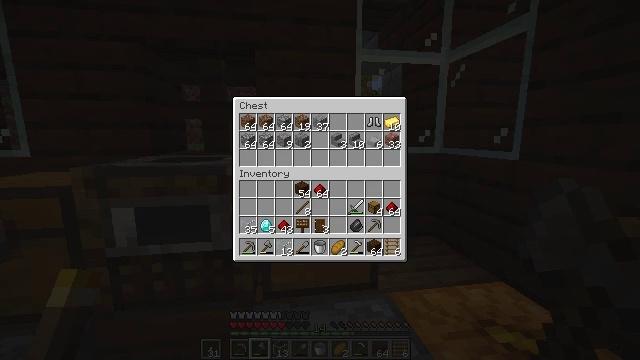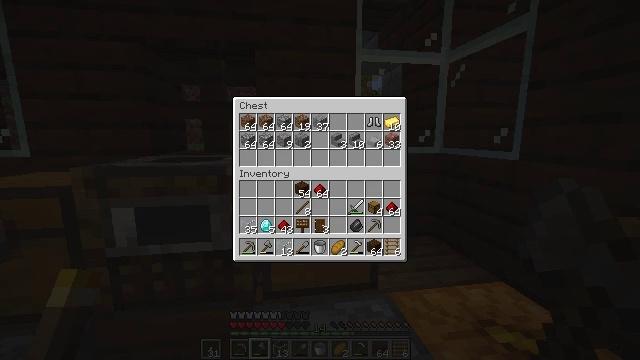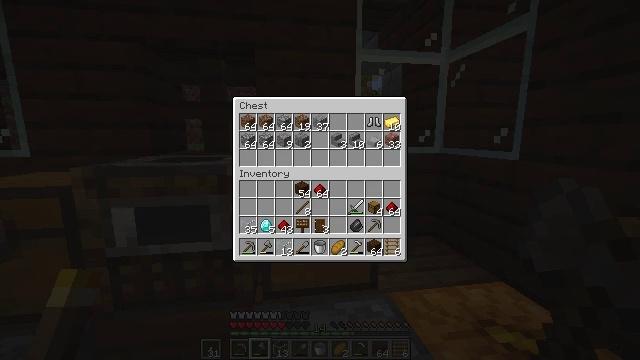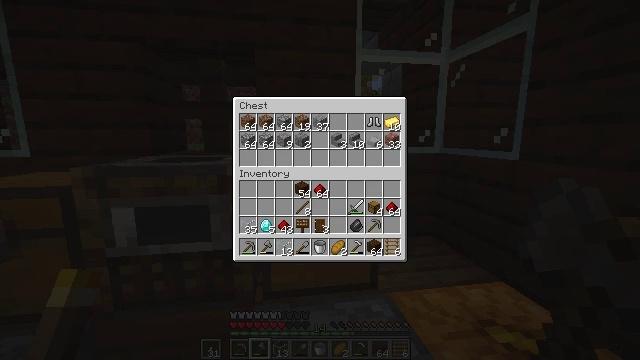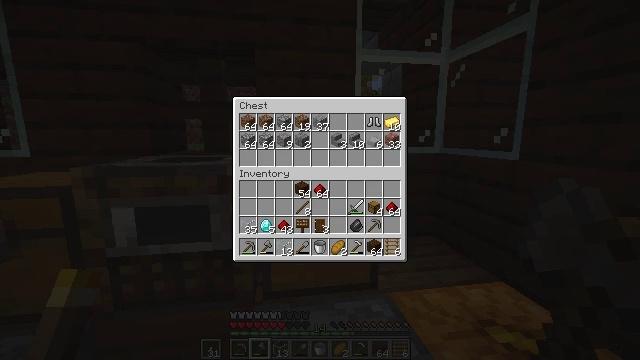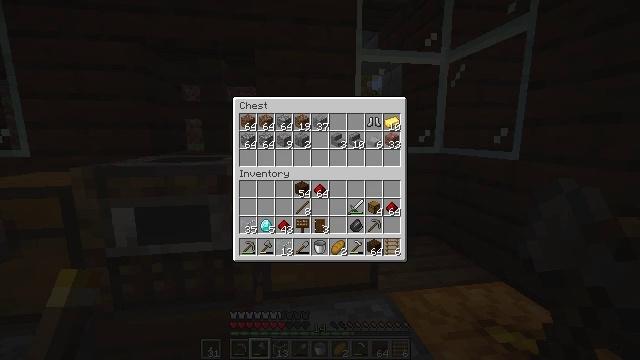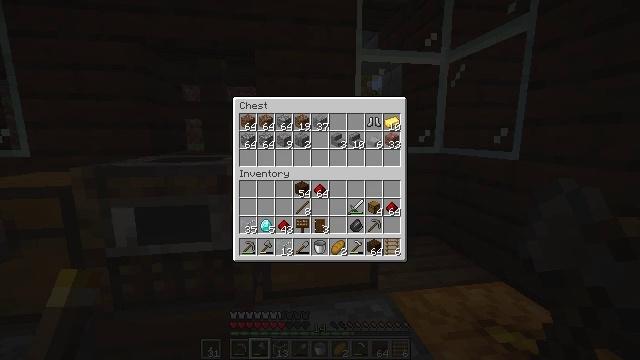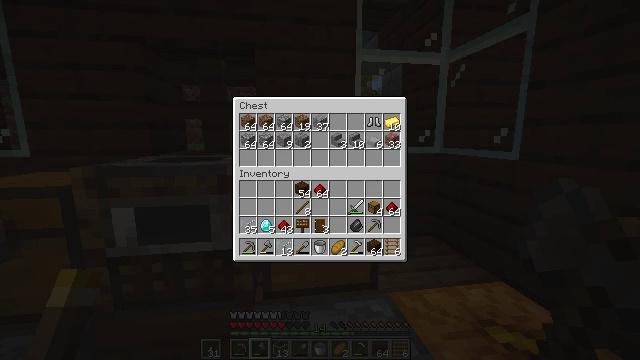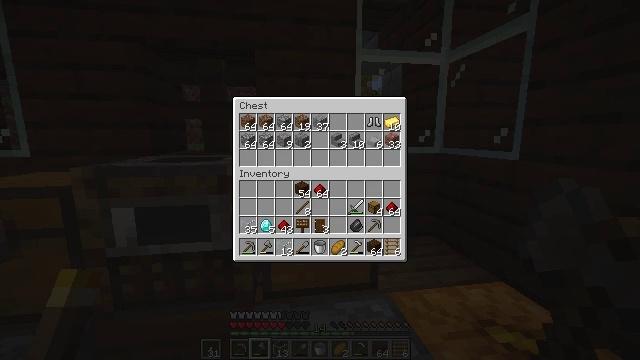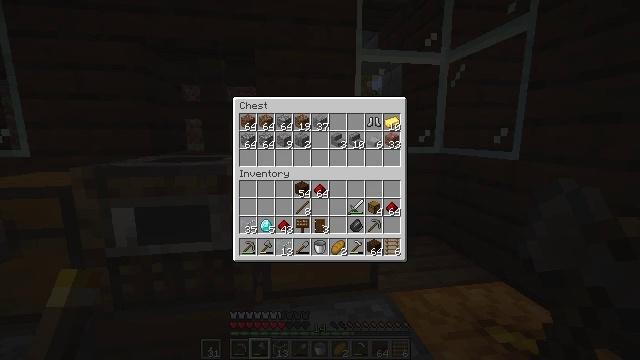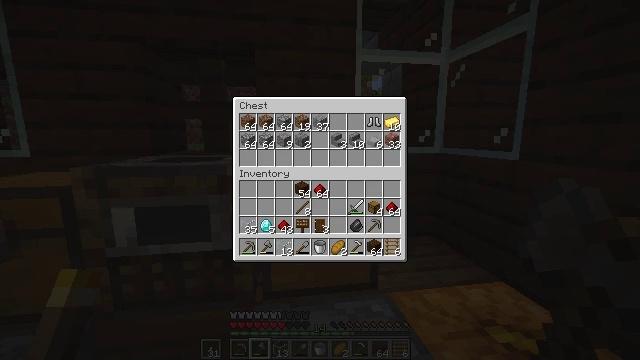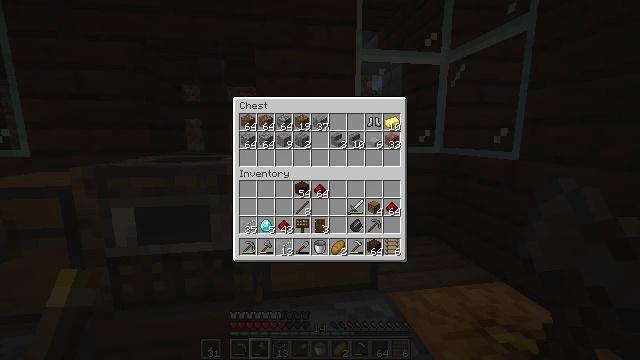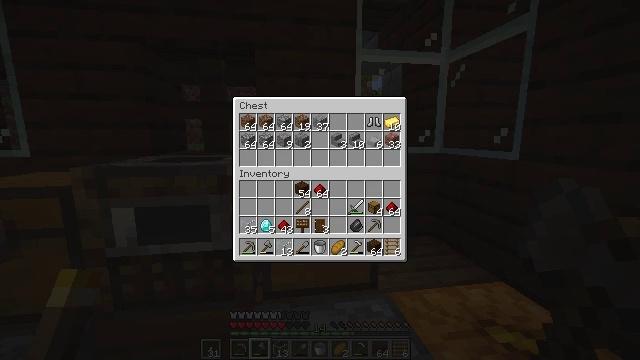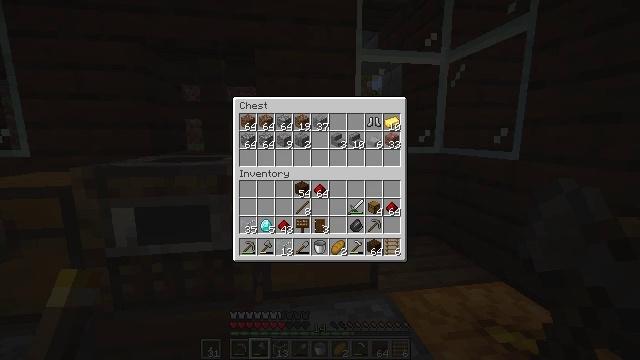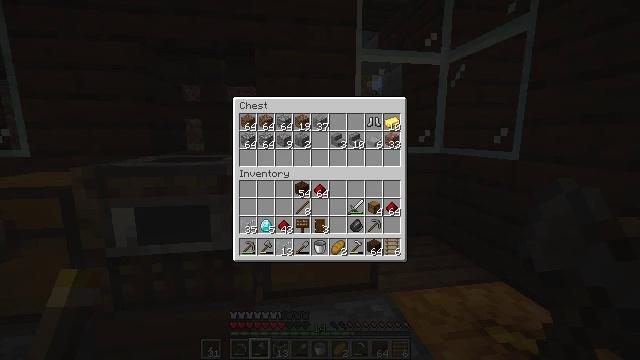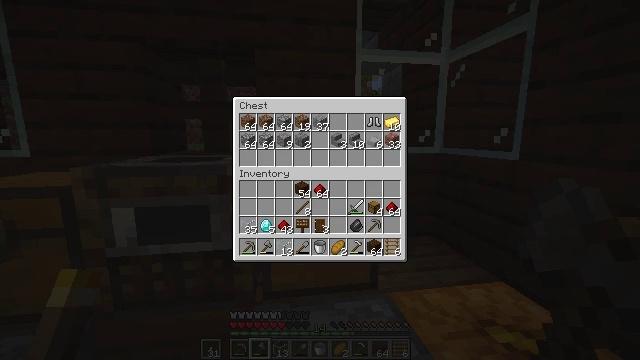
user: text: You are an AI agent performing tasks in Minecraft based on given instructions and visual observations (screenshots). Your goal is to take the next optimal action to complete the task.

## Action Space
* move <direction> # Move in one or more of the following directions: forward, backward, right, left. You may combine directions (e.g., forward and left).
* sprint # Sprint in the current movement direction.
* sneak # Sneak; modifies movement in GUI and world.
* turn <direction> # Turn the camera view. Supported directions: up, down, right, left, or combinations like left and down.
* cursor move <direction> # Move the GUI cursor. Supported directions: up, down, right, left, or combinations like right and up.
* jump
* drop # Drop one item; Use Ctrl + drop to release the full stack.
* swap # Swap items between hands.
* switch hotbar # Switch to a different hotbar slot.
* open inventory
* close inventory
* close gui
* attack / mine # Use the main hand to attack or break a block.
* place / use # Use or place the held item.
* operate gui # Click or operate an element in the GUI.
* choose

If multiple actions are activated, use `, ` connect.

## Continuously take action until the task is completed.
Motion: motion action
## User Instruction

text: Open the crafting table and craft a cobblestone wall.
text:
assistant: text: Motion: no_op
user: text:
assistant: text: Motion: no_op
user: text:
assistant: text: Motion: no_op
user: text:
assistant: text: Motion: no_op
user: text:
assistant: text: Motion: no_op
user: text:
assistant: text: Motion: no_op
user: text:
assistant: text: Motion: no_op
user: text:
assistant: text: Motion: no_op
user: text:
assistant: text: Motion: no_op
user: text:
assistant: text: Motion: no_op
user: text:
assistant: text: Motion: no_op
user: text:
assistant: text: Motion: no_op
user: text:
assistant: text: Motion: no_op
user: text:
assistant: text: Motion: no_op
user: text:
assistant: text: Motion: no_op
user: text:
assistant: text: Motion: no_op
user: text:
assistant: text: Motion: no_op
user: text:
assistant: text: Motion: no_op
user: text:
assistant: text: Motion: no_op
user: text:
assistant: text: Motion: no_op
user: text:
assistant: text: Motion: no_op
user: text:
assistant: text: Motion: no_op
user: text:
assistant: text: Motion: no_op
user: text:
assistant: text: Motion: no_op
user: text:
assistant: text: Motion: no_op
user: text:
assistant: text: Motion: no_op
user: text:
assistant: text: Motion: no_op
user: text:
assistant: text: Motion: no_op
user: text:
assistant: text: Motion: no_op
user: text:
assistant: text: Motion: no_op